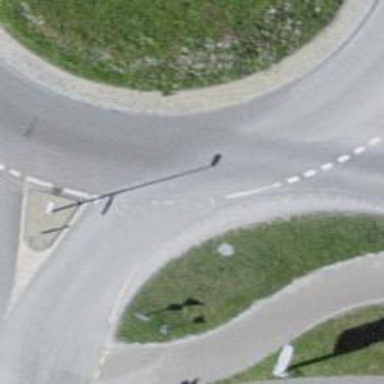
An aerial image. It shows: Road with "give way" sign.